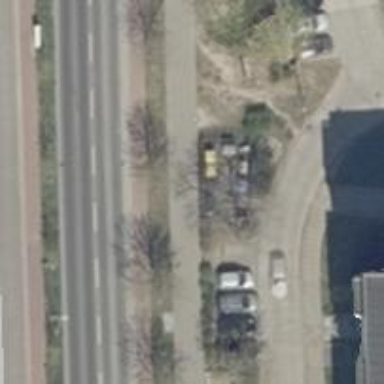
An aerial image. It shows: Separate cycleway with sidewalk.